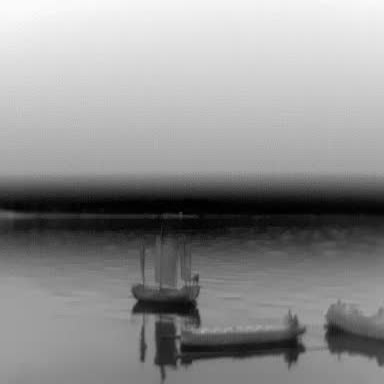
There are three objects shown in the infrared image, including a sailboat, a container_ship, and a liner.